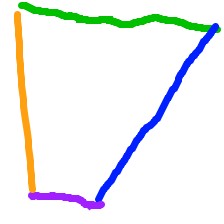
Shape: trapezoid